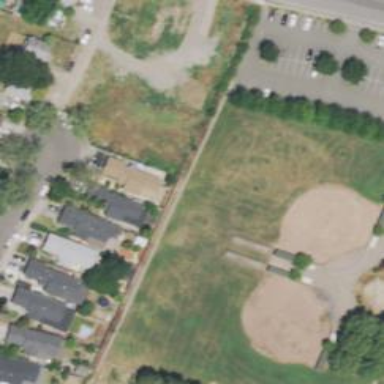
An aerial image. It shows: Softball pitch for leisure land activities.